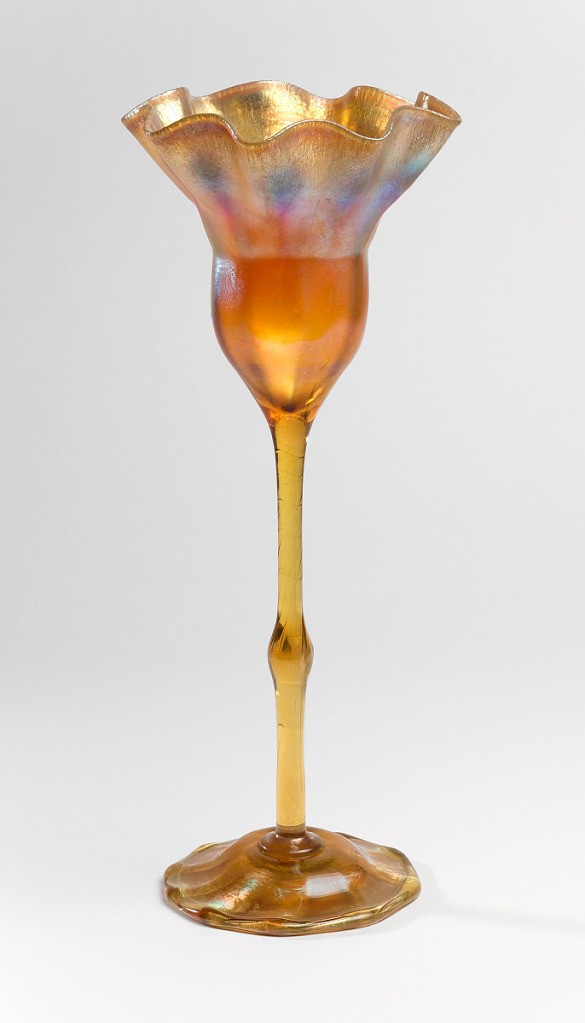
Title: Vase
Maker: Louis Comfort Tiffany, American, 1848–1933
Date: ca. 1900
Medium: favrile glass
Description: An amber colored glass vase. Standing on a tall narrow stem, this vase references a flower with a wavy, flared top.